Question: I have a @Repeat annotation that I use to repeatedly run JUnit tests. The code was taken from this blog post <URL> and modified to run with JUnit 4.10.
Repeat.java
'''
@Retention(RetentionPolicy.RUNTIME)
@Target({ElementType.METHOD})
public @interface Repeat {
int value();
}
'''
ExtendedRunner.java
'''
public class ExtendedRunner extends BlockJUnit4ClassRunner {
public ExtendedRunner(Class<?> klass) throws InitializationError {
super(klass);
}
@Override
protected Description describeChild(FrameworkMethod method) {
if (method.getAnnotation(Repeat.class) != null &&
method.getAnnotation(Ignore.class) == null) {
return describeRepeatTest(method);
}
return super.describeChild(method);
}
private Description describeRepeatTest(FrameworkMethod method) {
int times = method.getAnnotation(Repeat.class).value();
Description description = Description.createSuiteDescription(
testName(method) + " [" + times + " times]",
method.getAnnotations());
for (int i = 1; i <= times; i++) {
Description d = Description.createSuiteDescription("[" + i + "] " + testName(method));
d.addChild(Description.createTestDescription(getTestClass().getJavaClass(), testName(method)));
description.addChild(d);
}
return description;
}
@Override
protected void runChild(final FrameworkMethod method, RunNotifier notifier) {
if (method.getAnnotation(Repeat.class) != null) {
if (method.getAnnotation(Ignore.class) == null) {
Description description = describeRepeatTest(method);
runRepeatedly(methodBlock(method), description, notifier);
}
return;
}
super.runChild(method, notifier);
}
private void runRepeatedly(Statement statement, Description description,
RunNotifier notifier) {
for (Description desc : description.getChildren()) {
runLeaf(statement, desc, notifier);
}
}
}
'''
And finally, the test to run 'wat()' 10 times:
'''
@RunWith(ExtendedRunner.class)
public class RepeatTest {
private int counter = 0;
@Repeat(10)
@Test
public void wat() {
System.out.println(counter++);
}
}
'''
When I run the test, I get the following in the event log.
'''
Failed to start: 9 passed, 1 not started
'''
And this as well:

Interestingly, the test printed from 0 - 9, which makes me believe the tests actually ran 10 times. Yet, I get the above event log. Why does this happen?
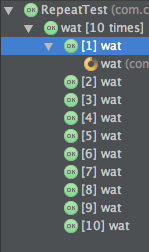
Answer: I have posted a '@Rule' on GitHub that repeats tests. This solution is more flexible than using a 'Runner' since it does not preclude the use of another 'Runner'.
<URL>
<URL>
'''
@ThreadSafe
@ParametersAreNonnullByDefault
public class RepeatTest implements TestRule {
public static RepeatTest findRepeats() {
return new RepeatTest();
}
private RepeatTest() {
super();
}
@Override
public Statement apply(final Statement statement, Description description) {
return new StatementRepeater(statement, description);
}
private final class StatementRepeater extends Statement {
private final Statement statement;
private final int repeatCount;
private StatementRepeater(Statement statement, Description description) {
super();
this.statement = statement;
Repeat repeat = description.getAnnotation(Repeat.class);
this.repeatCount = getRepeatCount(repeat);
}
private final int getRepeatCount(@Nullable Repeat repeat) {
int count = 1;
if (repeat != null) {
count = repeat.count();
}
assertThat("Repeat count must be > 0", count,
OrderingComparison.greaterThan(0));
return count;
}
@Override
public void evaluate() throws Throwable {
for (int i = 0; i < repeatCount; i++) {
statement.evaluate();
}
}
}
}
'''